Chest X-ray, AP view. Patient: 31 years old, sex F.
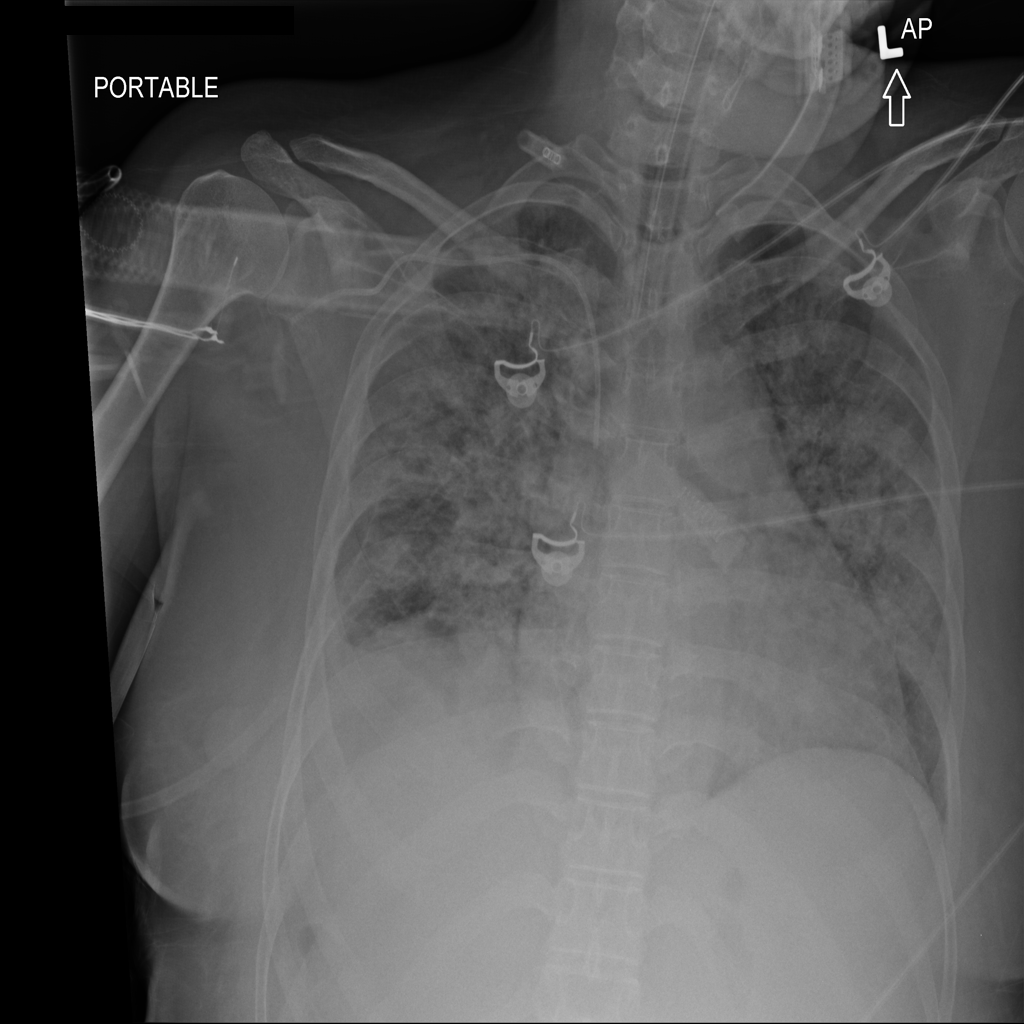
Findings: Infiltration